Interaction volume radius: 10 \u00c5
Interaction volume height: 35 \u00c5
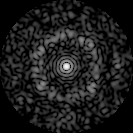
Disorder parameter: 0.76